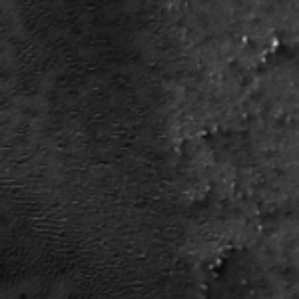
Label: frost